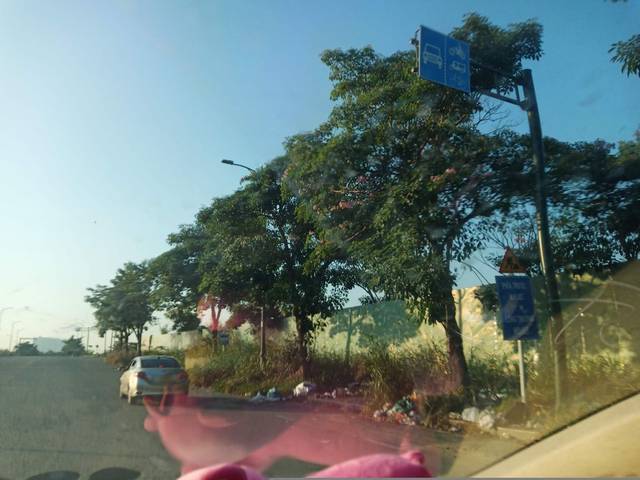
Region: Vietnam
Coordinates: 10.771, 106.717